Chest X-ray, AP view. Patient: 32 years old, sex M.
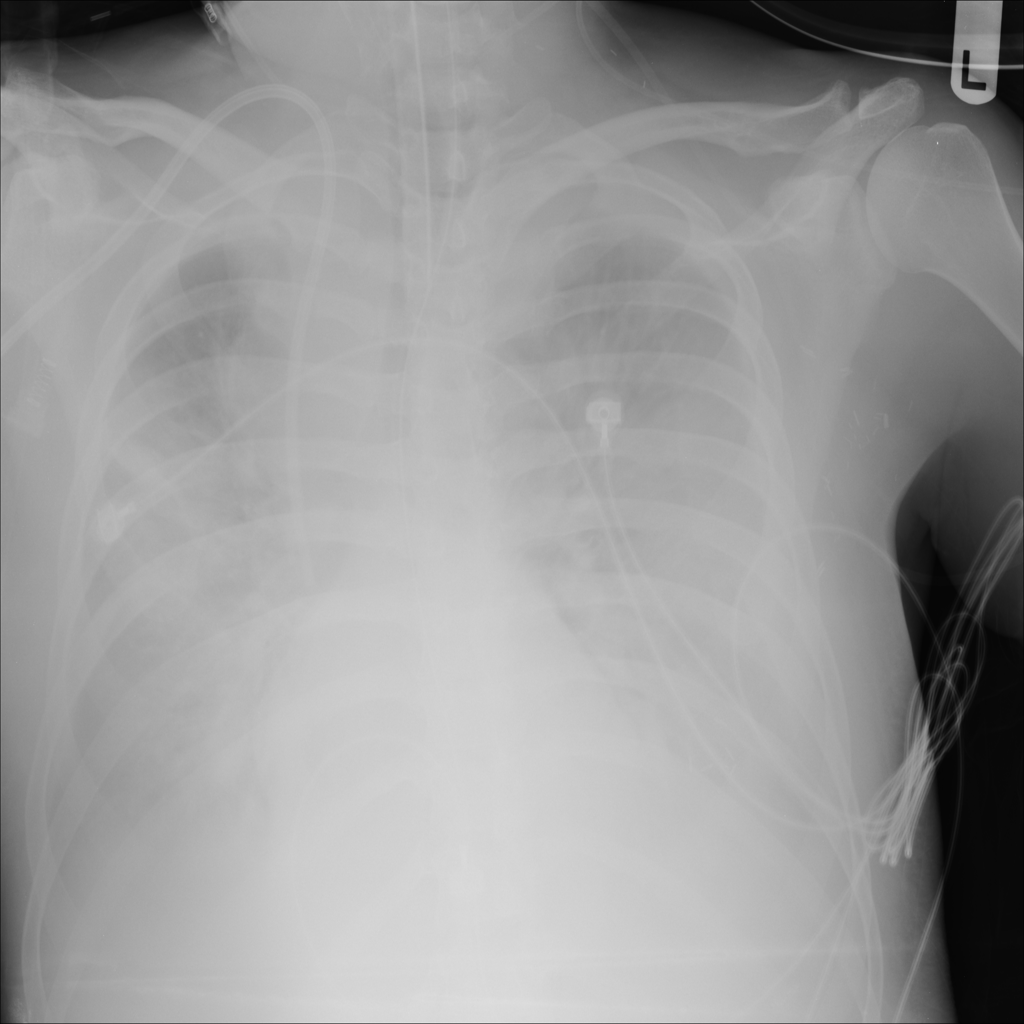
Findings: Effusion